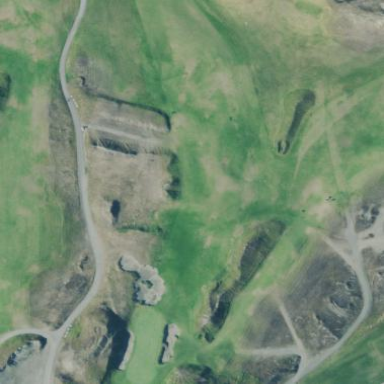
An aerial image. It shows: Golf fairway surrounded by grass.